Question: So basically in my project I need to use 'batteries' (for 'File.lines_of' and other related functions) and 'deriving' (for 'Show.show') at the same time.
However, when I use 'opam' to install package 'deriving' on my Mac, it seems that it will firstly remove the 'batteries' package, after that it will start to install 'deriving'..
and when install 'batteries' using 'opam', it will firstly remove 'deriving'...
Is there anything wrong with my configuration..? Or it is just the normal case..? THen how can I use 'batteries' and 'deriving' at the same time?

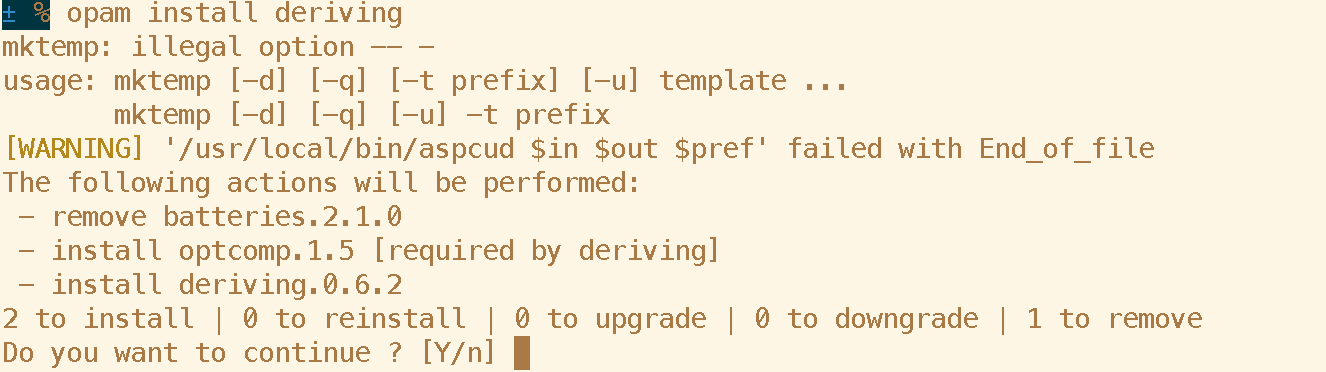
Answer: - I've had no problem installing both libraries (batteries 2.1.0 and deriving 0.5) with OCaml 4.00.1 (and Opam 0.9.6)- You might want to check this question: <URL> -- not sure whether this is relevant, but it seems that it might be.
Good luck!